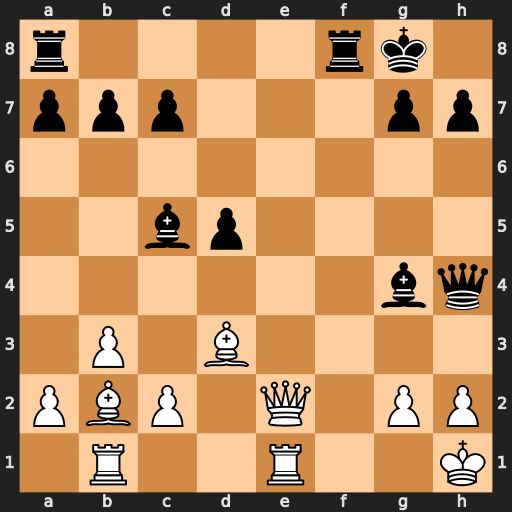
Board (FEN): r4rk1/ppp3pp/8/2bp4/6bq/1P1B4/PBP1Q1PP/1R2R2K
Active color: w
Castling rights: -
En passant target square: -
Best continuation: Qe5 Rf7 Qxd5 Bd6 Be5